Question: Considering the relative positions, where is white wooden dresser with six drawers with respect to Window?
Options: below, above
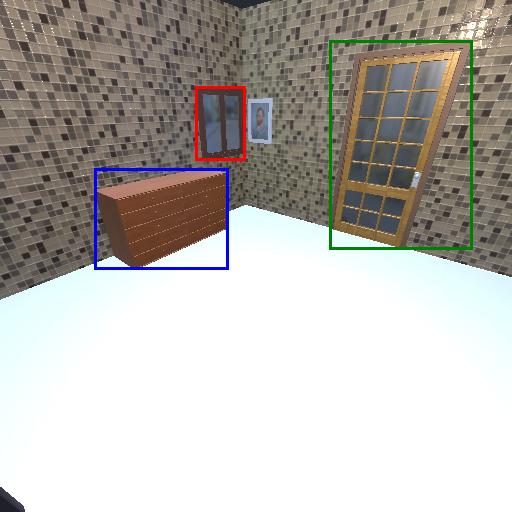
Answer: below